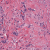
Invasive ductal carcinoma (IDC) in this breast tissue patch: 1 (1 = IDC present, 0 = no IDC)